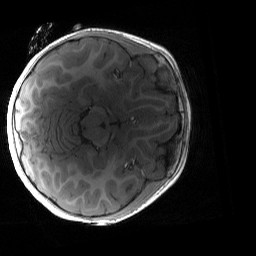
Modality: T1w
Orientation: axial
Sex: female
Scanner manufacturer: siemens
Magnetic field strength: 3 T
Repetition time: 1.9 s
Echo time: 0.00243 s